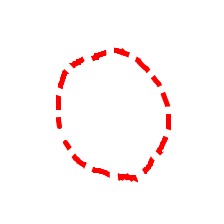
Shape: circle